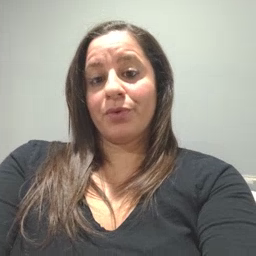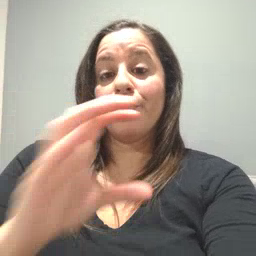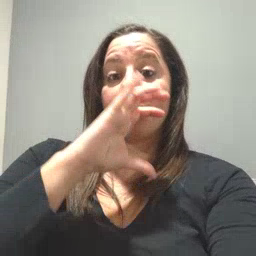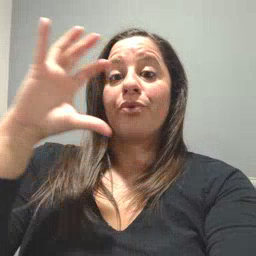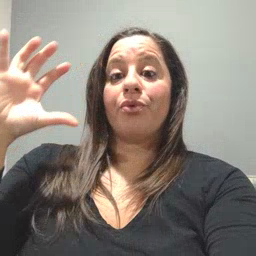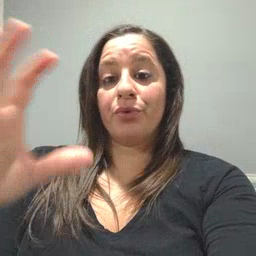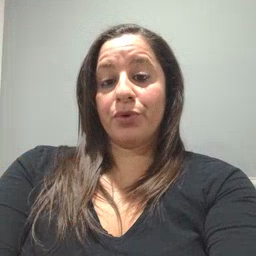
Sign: balloon